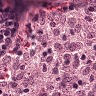
Metastatic tissue present: no